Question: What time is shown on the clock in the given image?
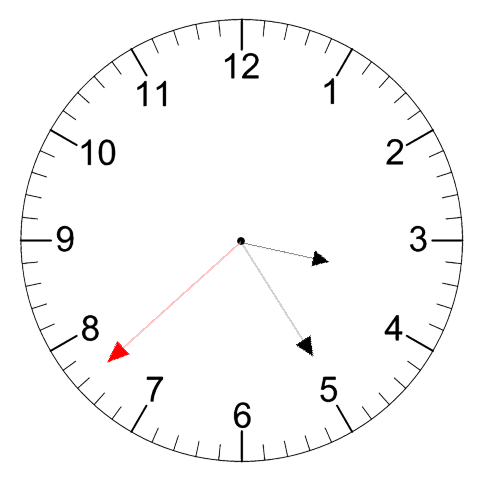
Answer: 03:24:38